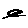
Label: flower